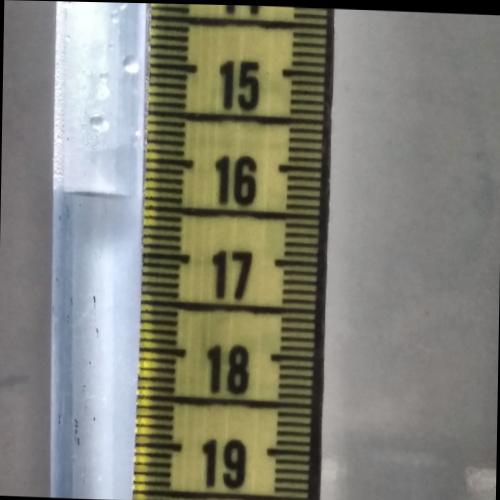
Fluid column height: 16.4 cm